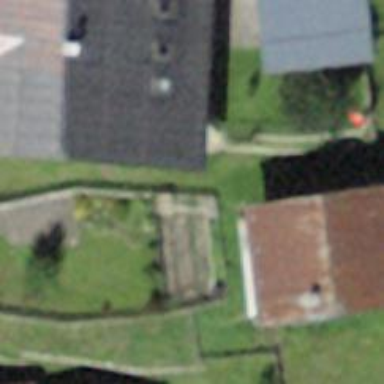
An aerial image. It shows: Shed.